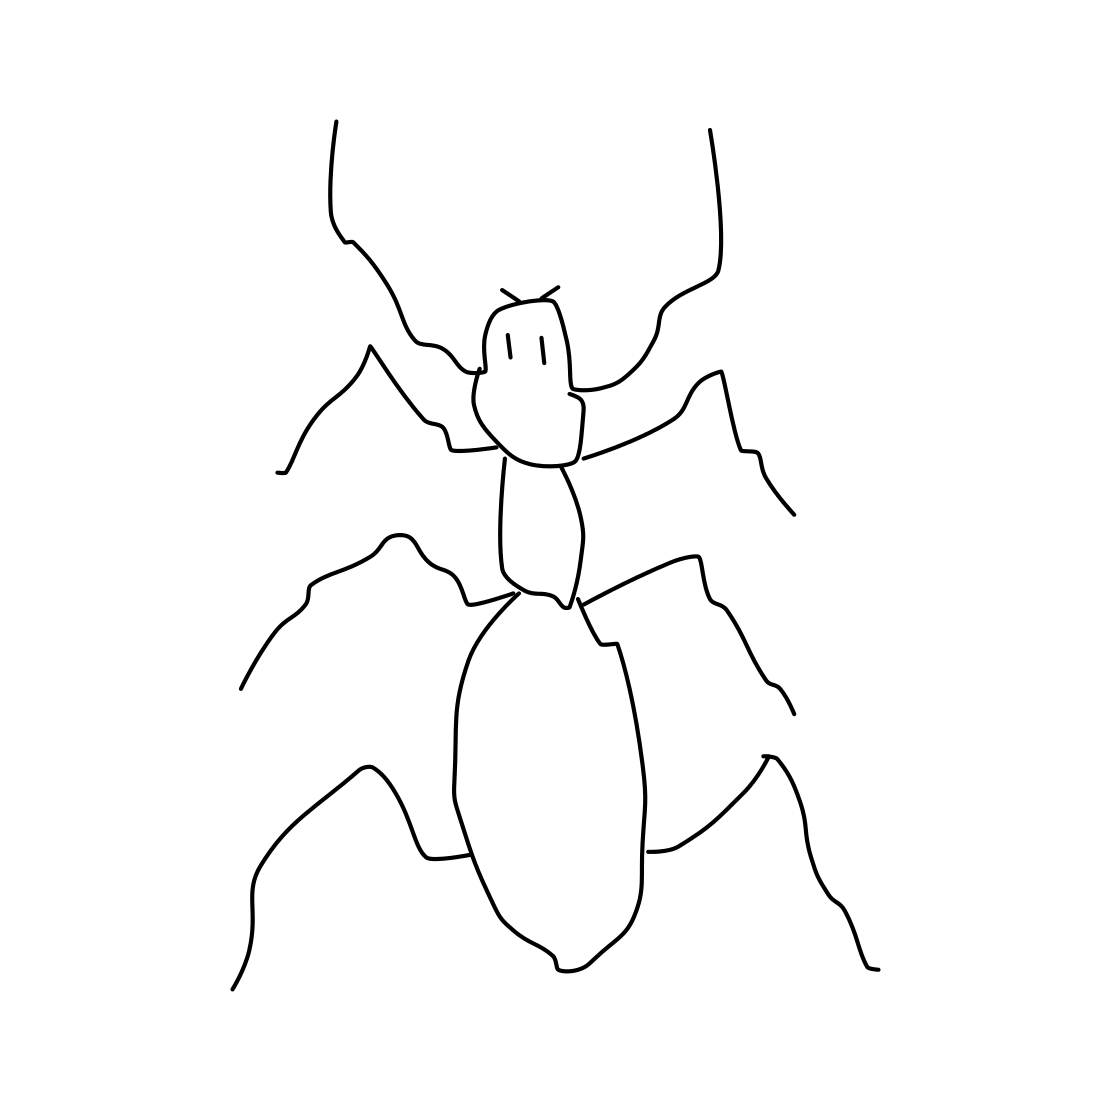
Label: ant